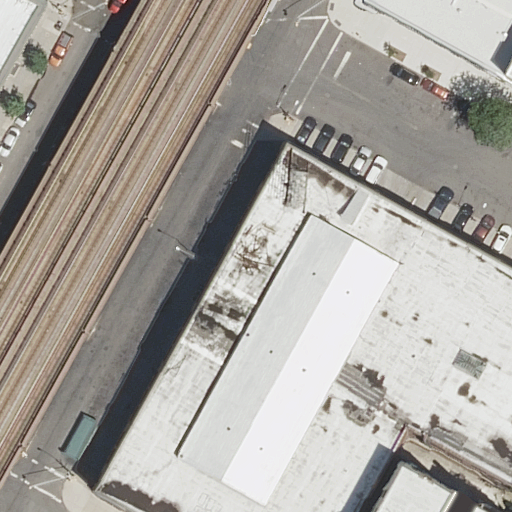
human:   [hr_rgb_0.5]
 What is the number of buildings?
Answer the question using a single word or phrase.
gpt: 4

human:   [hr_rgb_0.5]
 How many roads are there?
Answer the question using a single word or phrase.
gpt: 5

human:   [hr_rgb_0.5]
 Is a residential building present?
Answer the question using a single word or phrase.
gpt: yes

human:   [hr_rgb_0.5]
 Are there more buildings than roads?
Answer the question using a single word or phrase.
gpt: no

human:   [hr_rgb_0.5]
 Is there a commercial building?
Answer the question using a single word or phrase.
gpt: no

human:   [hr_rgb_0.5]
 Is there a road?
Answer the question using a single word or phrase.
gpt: yes

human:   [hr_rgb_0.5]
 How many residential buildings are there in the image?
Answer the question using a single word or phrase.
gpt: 4

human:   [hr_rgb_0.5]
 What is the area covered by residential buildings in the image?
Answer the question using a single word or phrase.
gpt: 1840m2

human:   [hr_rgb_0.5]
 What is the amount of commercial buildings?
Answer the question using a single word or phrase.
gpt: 0

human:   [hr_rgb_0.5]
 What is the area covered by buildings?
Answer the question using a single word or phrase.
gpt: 1840m2

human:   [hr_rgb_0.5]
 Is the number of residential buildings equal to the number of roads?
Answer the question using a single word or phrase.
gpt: no

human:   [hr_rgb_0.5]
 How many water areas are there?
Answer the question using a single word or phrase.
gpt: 0

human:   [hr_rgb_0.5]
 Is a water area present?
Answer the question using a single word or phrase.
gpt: no

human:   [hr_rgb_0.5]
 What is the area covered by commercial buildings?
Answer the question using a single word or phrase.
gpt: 0m2

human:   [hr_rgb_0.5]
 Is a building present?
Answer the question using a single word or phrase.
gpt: yes

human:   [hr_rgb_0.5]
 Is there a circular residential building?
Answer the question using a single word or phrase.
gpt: no

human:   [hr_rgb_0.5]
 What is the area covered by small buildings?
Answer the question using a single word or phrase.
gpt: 9m2

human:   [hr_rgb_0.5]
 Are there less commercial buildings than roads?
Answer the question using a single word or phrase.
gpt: yes

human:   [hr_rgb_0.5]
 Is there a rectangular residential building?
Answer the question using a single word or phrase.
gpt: yes

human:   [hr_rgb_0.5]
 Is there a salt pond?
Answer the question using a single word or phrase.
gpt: no

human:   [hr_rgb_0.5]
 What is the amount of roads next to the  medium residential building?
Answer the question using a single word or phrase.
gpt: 5

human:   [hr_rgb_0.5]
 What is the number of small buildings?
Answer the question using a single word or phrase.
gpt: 1

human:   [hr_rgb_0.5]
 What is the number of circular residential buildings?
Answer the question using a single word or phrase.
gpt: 0

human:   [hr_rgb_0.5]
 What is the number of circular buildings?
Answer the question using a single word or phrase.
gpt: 0

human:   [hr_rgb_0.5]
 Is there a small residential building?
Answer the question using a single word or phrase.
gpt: yes

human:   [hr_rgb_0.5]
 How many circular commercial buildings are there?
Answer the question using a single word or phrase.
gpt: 0

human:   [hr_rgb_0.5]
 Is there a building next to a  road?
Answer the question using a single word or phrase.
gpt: yes

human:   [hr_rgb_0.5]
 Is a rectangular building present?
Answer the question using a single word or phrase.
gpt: yes

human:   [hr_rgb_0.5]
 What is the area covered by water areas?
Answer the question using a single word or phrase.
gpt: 0m2

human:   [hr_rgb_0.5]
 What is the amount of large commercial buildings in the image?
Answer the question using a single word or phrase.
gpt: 0

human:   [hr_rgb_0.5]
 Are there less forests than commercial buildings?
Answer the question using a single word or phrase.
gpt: no

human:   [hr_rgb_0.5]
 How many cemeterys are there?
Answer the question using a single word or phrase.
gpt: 0

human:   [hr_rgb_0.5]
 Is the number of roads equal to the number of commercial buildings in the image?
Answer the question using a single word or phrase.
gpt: no

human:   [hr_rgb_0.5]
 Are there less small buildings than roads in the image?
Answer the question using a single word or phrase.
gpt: yes

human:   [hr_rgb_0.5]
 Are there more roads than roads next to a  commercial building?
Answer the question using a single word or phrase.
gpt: yes

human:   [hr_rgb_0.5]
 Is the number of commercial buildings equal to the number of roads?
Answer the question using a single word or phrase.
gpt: no

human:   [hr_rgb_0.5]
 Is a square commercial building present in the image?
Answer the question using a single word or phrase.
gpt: no

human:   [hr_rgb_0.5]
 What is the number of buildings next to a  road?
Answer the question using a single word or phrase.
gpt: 4

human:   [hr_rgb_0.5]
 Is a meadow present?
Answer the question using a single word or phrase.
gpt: no

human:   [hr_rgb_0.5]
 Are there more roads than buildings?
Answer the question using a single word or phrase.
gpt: yes

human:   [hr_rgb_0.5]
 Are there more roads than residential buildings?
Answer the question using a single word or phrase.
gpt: yes

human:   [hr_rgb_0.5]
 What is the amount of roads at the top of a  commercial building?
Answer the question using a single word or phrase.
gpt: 0

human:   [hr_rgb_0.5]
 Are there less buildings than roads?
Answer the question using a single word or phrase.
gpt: yes

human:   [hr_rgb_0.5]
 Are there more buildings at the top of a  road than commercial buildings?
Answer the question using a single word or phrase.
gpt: yes

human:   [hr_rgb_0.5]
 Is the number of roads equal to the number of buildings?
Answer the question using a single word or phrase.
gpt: no

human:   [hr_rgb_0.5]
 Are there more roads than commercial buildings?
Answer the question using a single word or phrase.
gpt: yes

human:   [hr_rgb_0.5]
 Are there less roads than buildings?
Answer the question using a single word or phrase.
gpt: no

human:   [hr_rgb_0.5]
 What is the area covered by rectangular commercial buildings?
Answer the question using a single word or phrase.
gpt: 0m2

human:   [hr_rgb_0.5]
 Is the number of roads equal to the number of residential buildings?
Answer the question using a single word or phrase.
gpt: no

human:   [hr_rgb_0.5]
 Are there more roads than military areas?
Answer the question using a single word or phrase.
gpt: yes

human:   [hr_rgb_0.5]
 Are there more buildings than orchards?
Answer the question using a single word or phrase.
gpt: yes

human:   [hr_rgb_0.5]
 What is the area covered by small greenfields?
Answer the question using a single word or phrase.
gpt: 0m2

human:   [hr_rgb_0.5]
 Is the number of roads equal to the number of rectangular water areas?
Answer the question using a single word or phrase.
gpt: no

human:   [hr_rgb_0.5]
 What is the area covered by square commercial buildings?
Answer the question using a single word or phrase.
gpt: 0m2

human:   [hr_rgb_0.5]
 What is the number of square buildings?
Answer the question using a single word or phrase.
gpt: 0

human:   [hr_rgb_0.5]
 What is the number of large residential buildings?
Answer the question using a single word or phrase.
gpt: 2

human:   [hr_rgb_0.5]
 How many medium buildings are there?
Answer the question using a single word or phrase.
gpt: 1

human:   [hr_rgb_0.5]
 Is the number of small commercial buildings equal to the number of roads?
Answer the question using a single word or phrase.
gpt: no

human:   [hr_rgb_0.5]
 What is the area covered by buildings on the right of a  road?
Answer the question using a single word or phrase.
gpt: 1549m2

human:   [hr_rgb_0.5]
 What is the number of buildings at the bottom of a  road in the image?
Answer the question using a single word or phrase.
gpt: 2

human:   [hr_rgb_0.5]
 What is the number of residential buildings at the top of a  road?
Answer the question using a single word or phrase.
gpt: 2

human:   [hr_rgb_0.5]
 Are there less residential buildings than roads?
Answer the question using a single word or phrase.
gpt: yes

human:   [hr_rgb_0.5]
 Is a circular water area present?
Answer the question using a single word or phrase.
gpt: no

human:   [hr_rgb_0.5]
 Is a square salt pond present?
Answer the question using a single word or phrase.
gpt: no